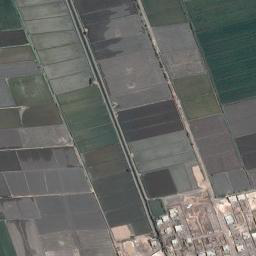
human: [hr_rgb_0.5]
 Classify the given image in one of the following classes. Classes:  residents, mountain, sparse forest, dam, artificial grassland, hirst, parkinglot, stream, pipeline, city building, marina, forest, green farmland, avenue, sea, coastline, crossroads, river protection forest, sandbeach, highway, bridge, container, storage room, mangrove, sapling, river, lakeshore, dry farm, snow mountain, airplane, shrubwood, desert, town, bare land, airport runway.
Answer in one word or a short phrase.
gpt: green farmland